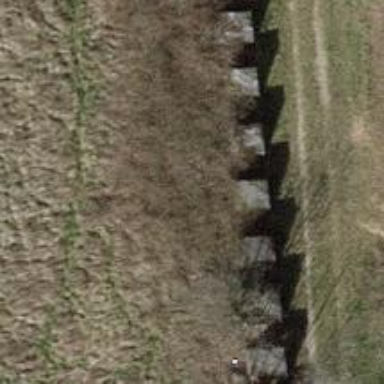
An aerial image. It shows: Block barrier.